Question: I need to add a simple gap/space/margin whatever to have space between these two buttons. Unfortunately I can't make it work. Could anyone give me some advice?
It's based on 'BorderLayout', the buttons are in a 'JToolBar'

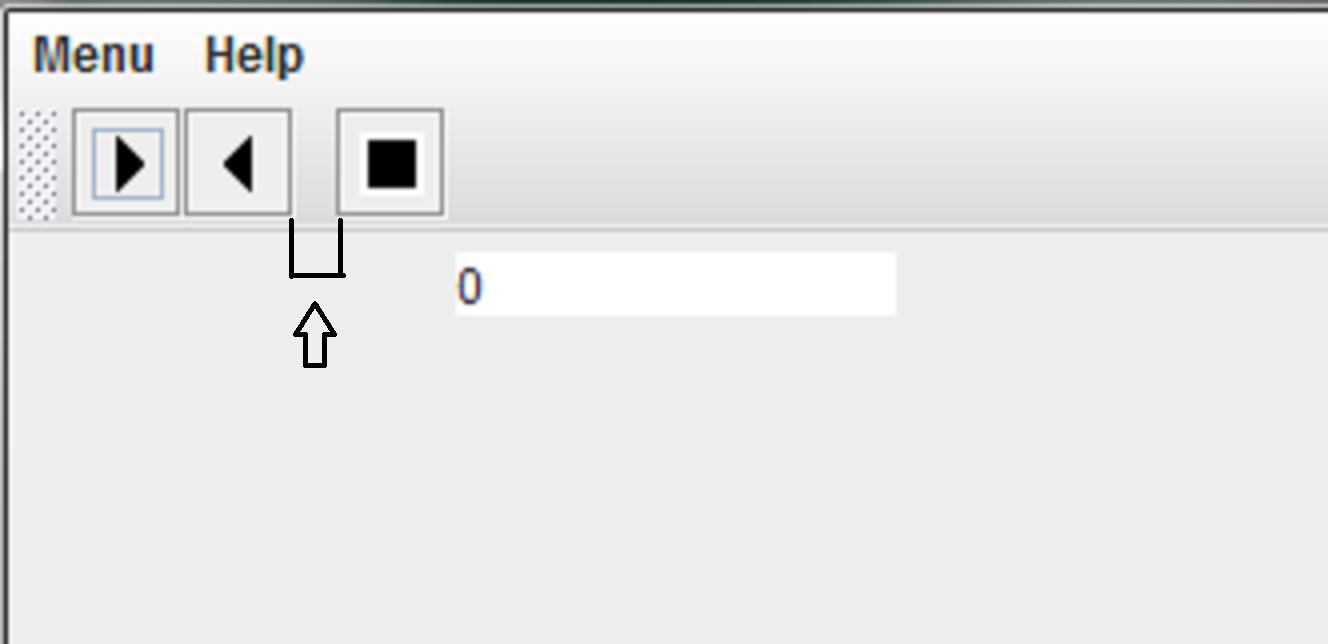
Answer: See <URL> which:
> Appends a separator of default size to the end of the tool bar. The default size is determined by the current look and feel.
Or <URL> which:
> Appends a separator of a specified size to the end of the tool bar.